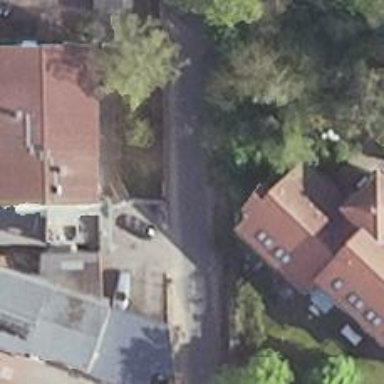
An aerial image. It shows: Residential road with asphalt surface that includes designated bicycle lane.